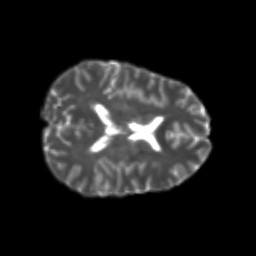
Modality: T2w
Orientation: axial
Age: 24
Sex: female
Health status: healthy
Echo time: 0.074 s